Question: Here's my MainActivity that initiates Circlepageindicator.
'''
import android.os.Bundle;
import android.support.v4.app.FragmentActivity;
import android.support.v4.view.ViewPager;
import android.support.v4.view.ViewPager.OnPageChangeListener;
import android.view.View;
import android.view.Window;
import android.widget.Button;
public class MainActivity extends FragmentActivity {
ViewPager pager;
Button prev,next;
@Override
protected void onCreate(Bundle savedInstanceState) {
this.requestWindowFeature(Window.FEATURE_NO_TITLE);
super.onCreate(savedInstanceState);
setContentView(R.layout.activity_main);
MyPagerAdapter adapter=new MyPagerAdapter();
pager = (ViewPager)findViewById(R.id.view_pager);
pager.setAdapter(adapter);
pager.setCurrentItem(0);
//Bind the title indicator to the adapter
CirclePageIndicator titleIndicator = (CirclePageIndicator)findViewById(R.id.titles);
titleIndicator.setViewPager(pager);
prev = (Button) findViewById(R.id.prev);
prev.setOnClickListener(new View.OnClickListener() {
public void onClick(View v) {
// Do something in response to button click
pager.setCurrentItem(pager.getCurrentItem() - 1);
}
});
next = (Button) findViewById(R.id.next);
next.setOnClickListener(new View.OnClickListener() {
public void onClick(View v) {
// Do something in response to button click
pager.setCurrentItem(pager.getCurrentItem() + 1);
}
});
}
@Override
public void onBackPressed() {
if (pager.getCurrentItem() == 0) {
// If the user is currently looking at the first step, allow the system to handle the
// Back button. This calls finish() on this activity and pops the back stack.
super.onBackPressed();
} else {
// Otherwise, select the previous step.
pager.setCurrentItem(pager.getCurrentItem() - 1);
}
}
}
'''
I have Circlepageindicator working fine with previous and next buttons. But i want to hide previous button on first fragment and next button on last fragment. Newbie in this. Any suggestions are accepted. Thank you.

Found solution.
'''
CirclePageIndicator titleIndicator = (CirclePageIndicator)findViewById(R.id.titles);
titleIndicator.setViewPager(pager);
titleIndicator.setOnPageChangeListener(new OnPageChangeListener() {
@Override
public void onPageSelected(int arg0) {
// TODO Auto-generated method stub
if(pager.getCurrentItem() == 0)
{
prev.setVisibility(View.GONE);
next.setVisibility(View.VISIBLE);
}
if(pager.getCurrentItem() == 1)
{
prev.setVisibility(View.VISIBLE);
next.setVisibility(View.VISIBLE);
}
if(pager.getCurrentItem() == 2)
{
prev.setVisibility(View.VISIBLE);
next.setVisibility(View.GONE);
}
}
@Override
public void onPageScrolled(int arg0, float arg1, int arg2) {
// TODO Auto-generated method stub
}
@Override
public void onPageScrollStateChanged(int arg0) {
// TODO Auto-generated method stub
}
});
'''
Now on swipe and on button click, buttons show/hide at respective pages.
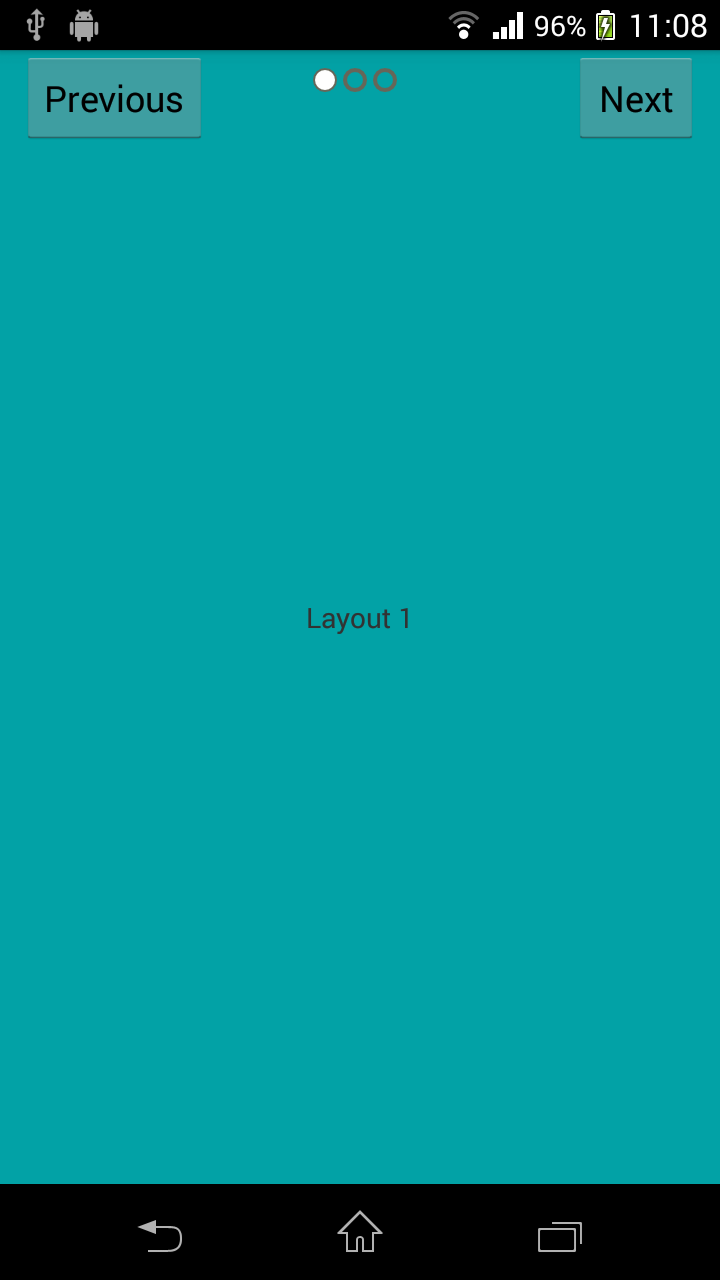
Answer: In your onPageScrolled method of OnPageChangeListener of ViewPager
titleIndicator.setOnPageChangeListener(new PagerChangeListener());
'''
class PagerChangeListener implements OnPageChangeListener {
@Override
public void onPageScrolled(int arg0, float arg1, int arg2) {
pageSelected = arg0;
switch (pageSelected) {
case 0: {
preButton.setVisibility(View.INVISIBLE);
}
break;
case 2: {
nexButton.setVisibility(View.INVISIBLE);
}
break;
default: {
nexButton.setVisibility(View.VISIBLE);
preButton.setVisibility(View.VISIBLE);
}
break;
}
}
}
'''